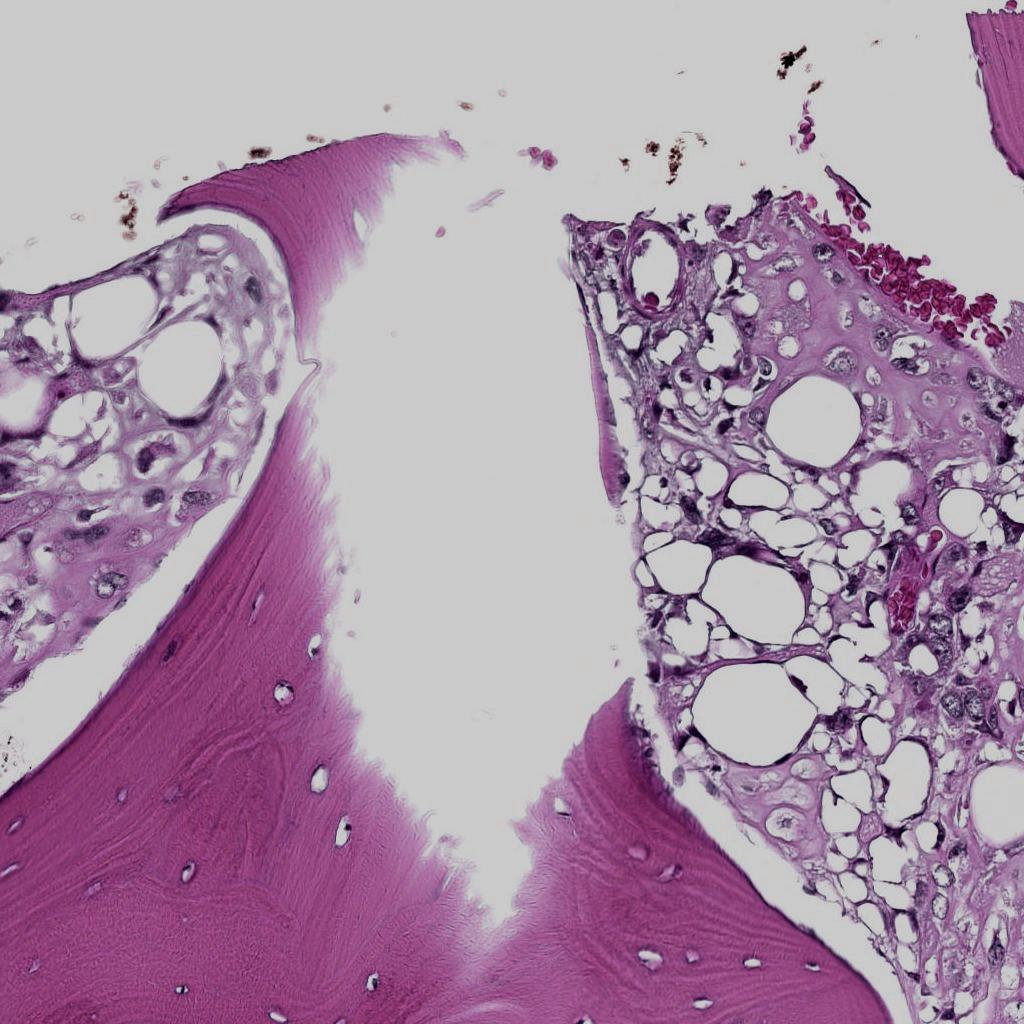
Label: Viable